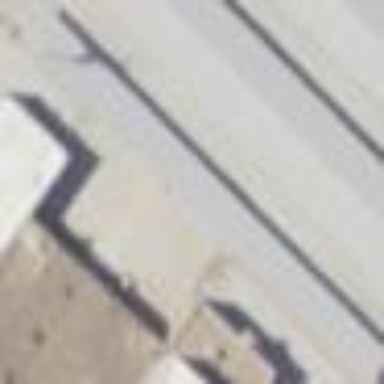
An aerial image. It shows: View of roof of building.